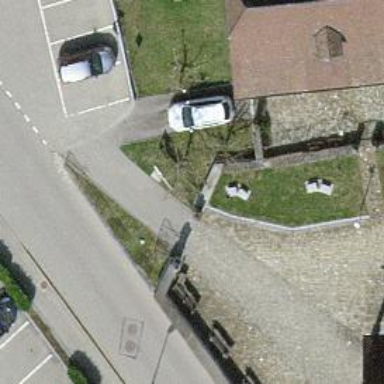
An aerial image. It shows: Gate.